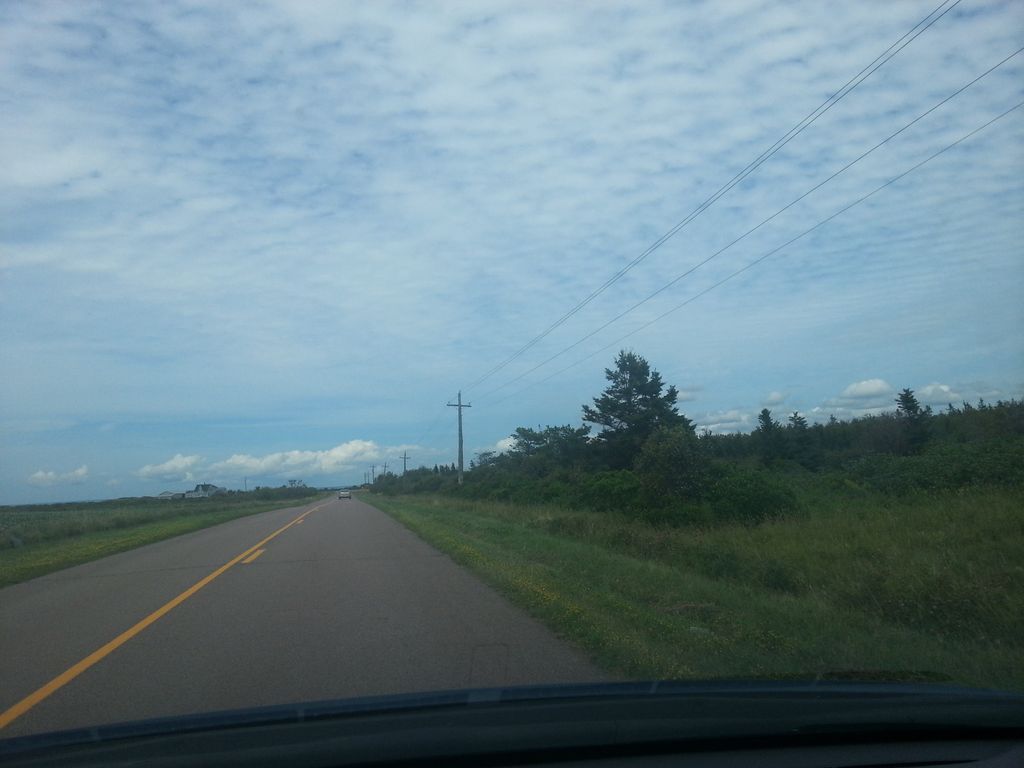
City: charlottetown